Aerial crown-view tile of a tropical tree (Barro Colorado Island, Panama), acquired 20240716:
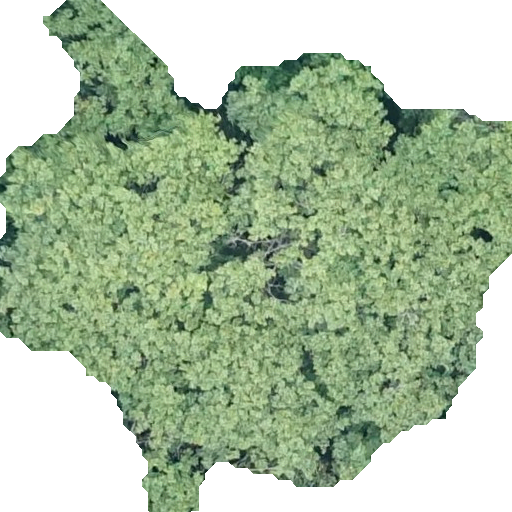
Species: Apeiba membranacea
GBIF accepted scientific name: Apeiba membranacea
Crown area: 281.192 m²